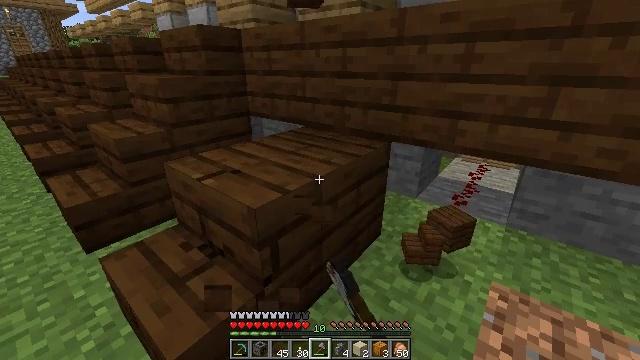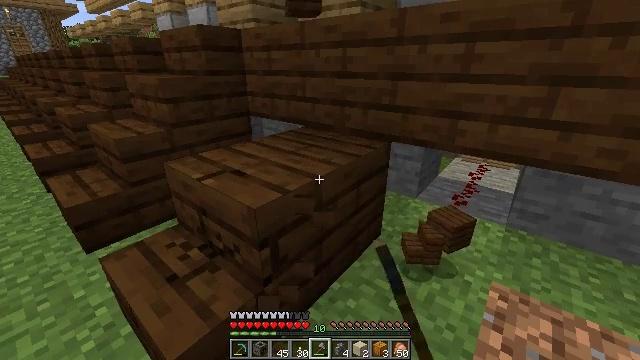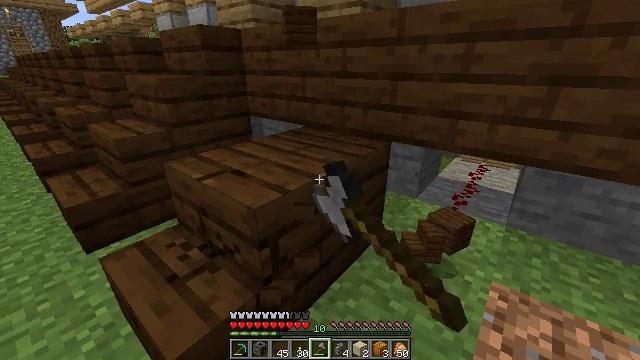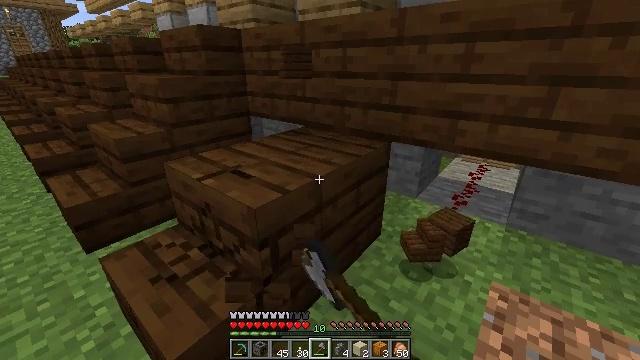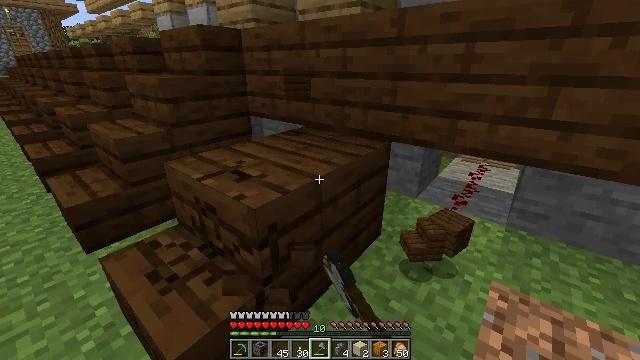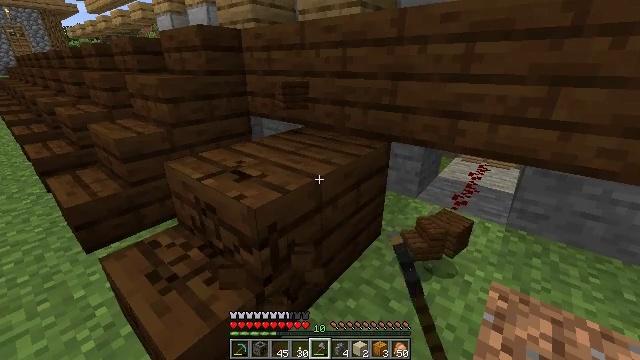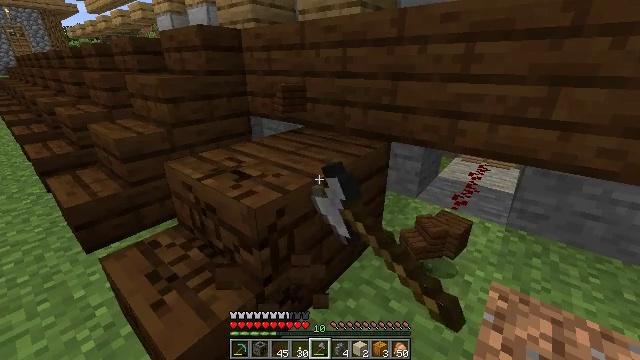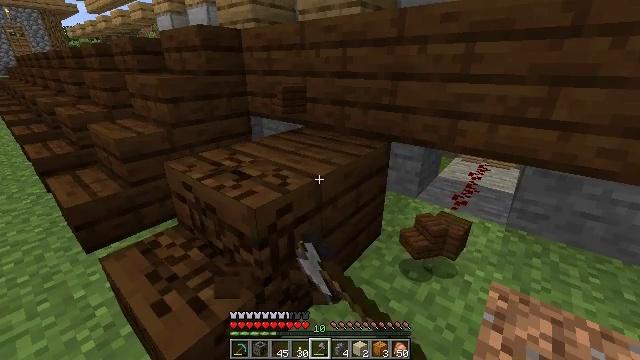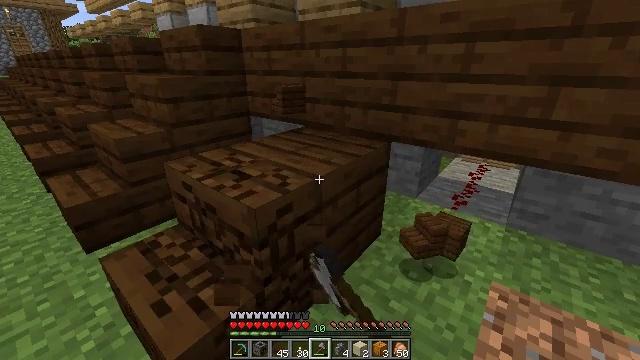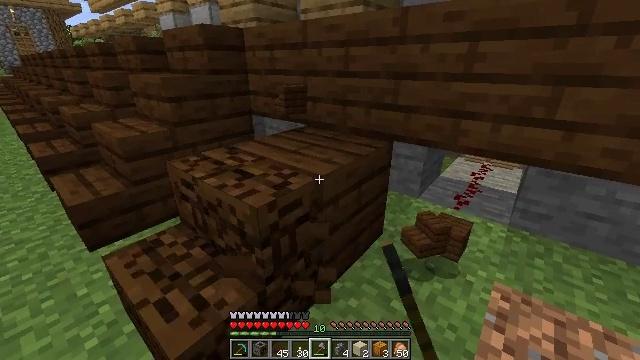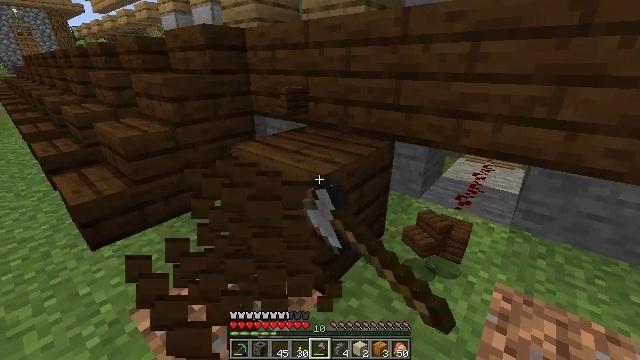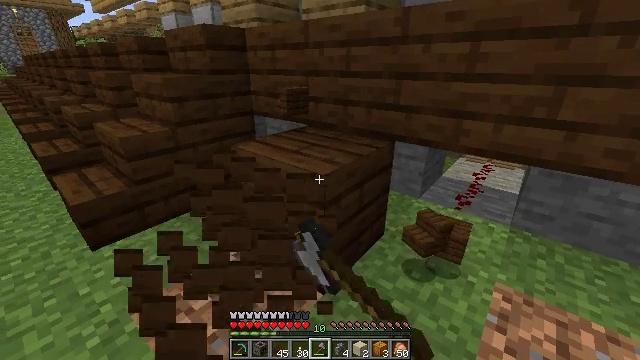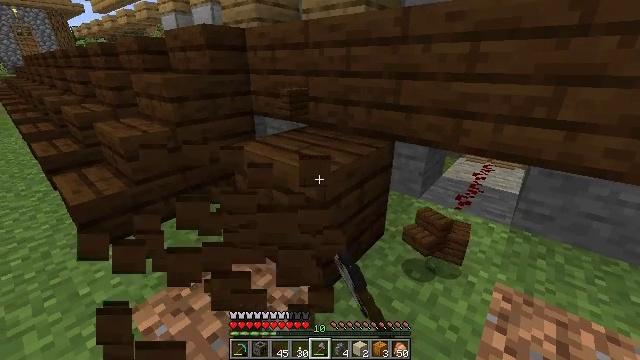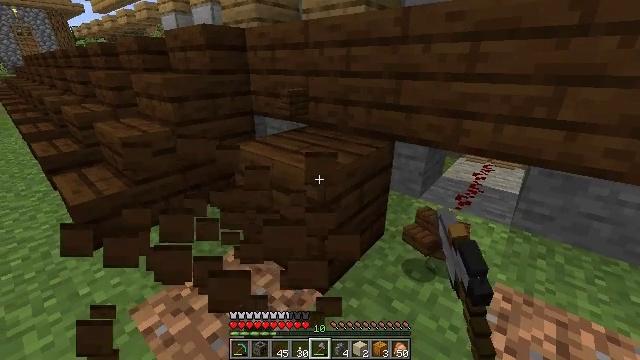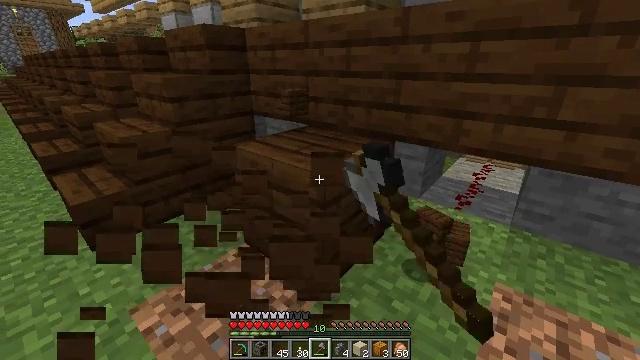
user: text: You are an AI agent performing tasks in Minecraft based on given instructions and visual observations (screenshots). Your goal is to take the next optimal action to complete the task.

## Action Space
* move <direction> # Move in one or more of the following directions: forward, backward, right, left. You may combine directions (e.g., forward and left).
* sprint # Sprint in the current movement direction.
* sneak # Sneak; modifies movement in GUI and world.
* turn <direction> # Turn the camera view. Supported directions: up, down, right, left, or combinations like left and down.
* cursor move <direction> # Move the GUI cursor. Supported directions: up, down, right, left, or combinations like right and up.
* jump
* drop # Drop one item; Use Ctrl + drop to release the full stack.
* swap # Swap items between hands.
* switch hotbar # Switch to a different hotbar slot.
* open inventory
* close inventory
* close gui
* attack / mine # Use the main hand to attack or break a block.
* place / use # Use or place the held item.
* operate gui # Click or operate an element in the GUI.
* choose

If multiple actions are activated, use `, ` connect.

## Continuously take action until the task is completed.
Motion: motion action
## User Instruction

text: Attack the dark oak stairs to gather the materials.
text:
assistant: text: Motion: attack / mine
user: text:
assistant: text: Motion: attack / mine
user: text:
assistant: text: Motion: attack / mine
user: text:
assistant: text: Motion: attack / mine
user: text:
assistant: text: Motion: attack / mine
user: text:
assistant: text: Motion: attack / mine
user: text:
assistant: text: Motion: attack / mine
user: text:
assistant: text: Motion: attack / mine
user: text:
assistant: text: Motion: attack / mine
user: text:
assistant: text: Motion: attack / mine
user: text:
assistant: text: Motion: attack / mine
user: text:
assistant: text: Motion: attack / mine
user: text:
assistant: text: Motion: attack / mine
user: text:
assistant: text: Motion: attack / mine
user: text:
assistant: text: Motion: attack / mine